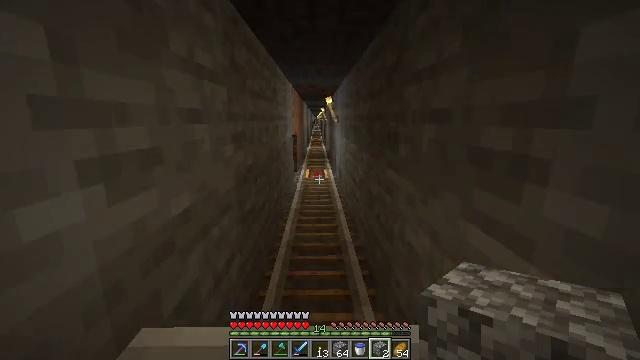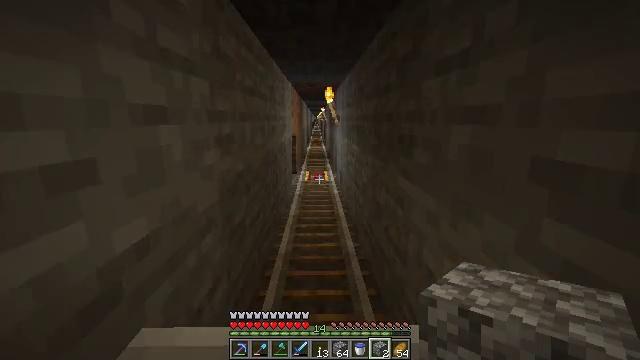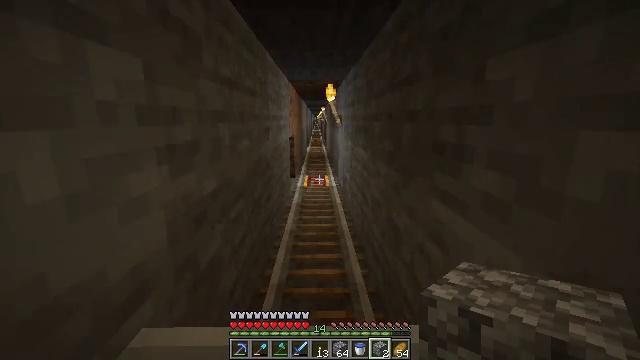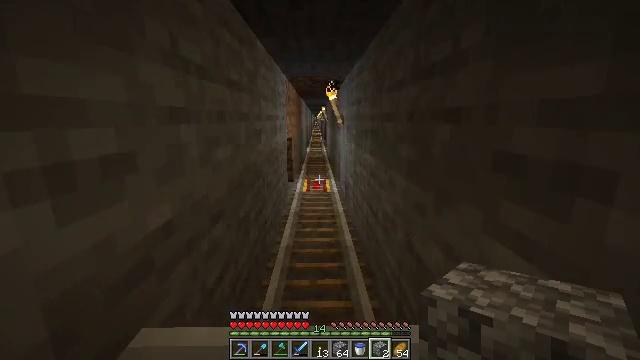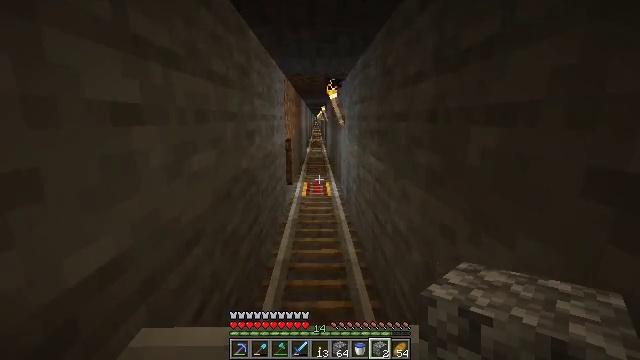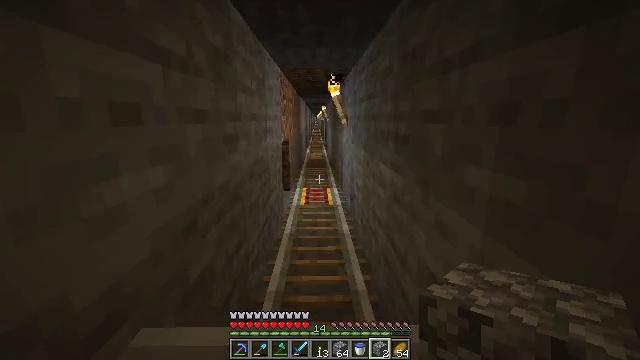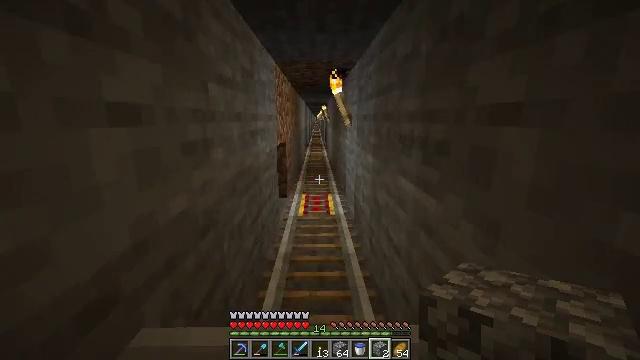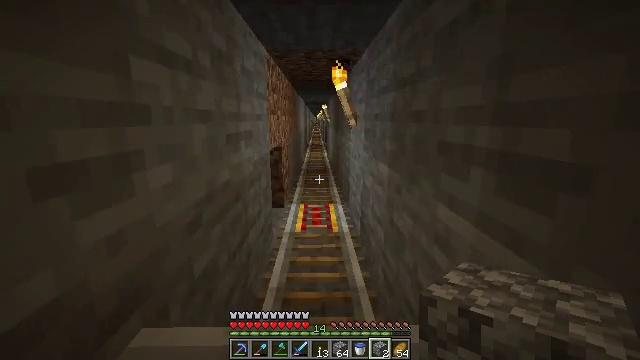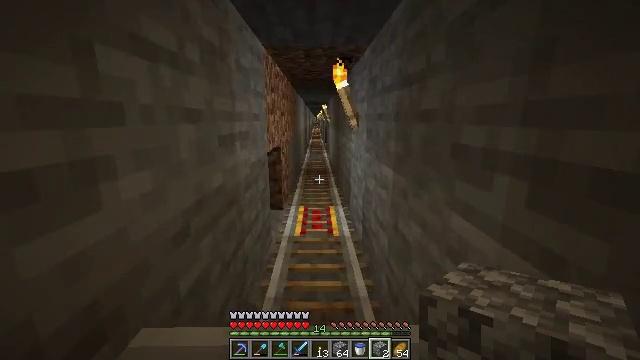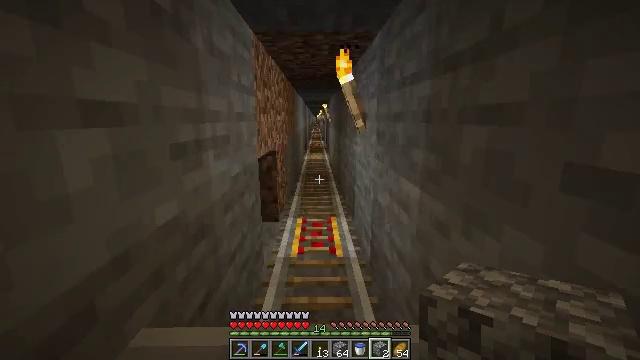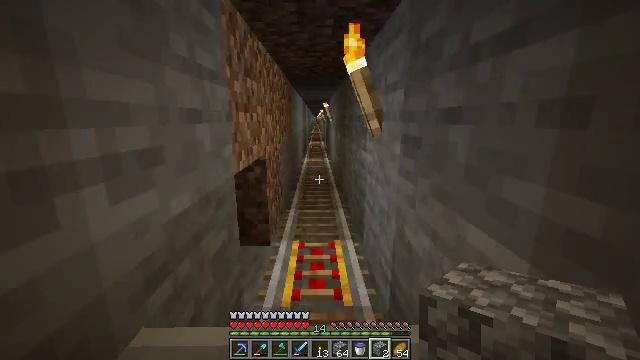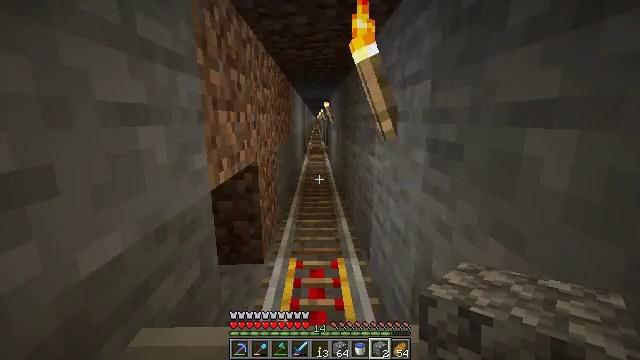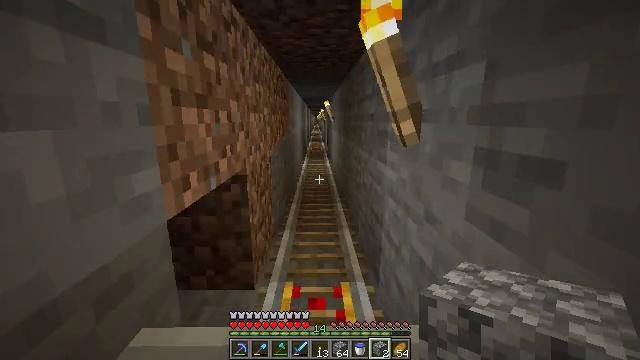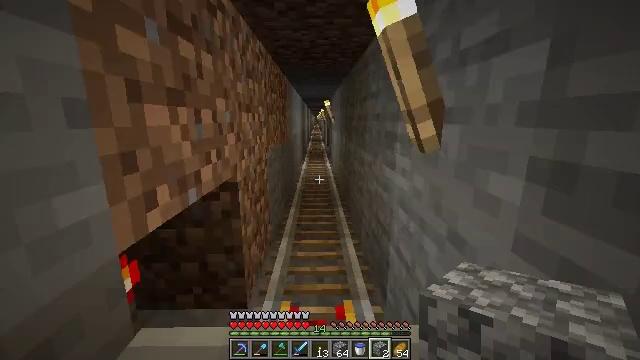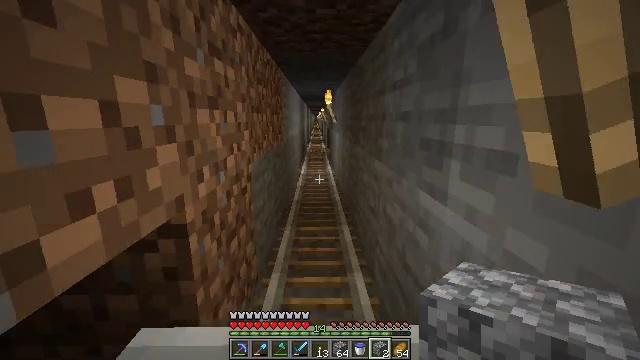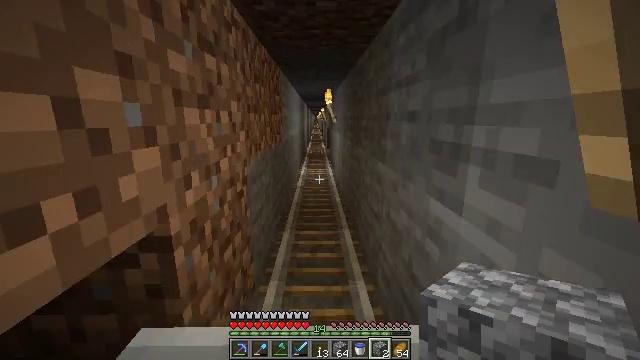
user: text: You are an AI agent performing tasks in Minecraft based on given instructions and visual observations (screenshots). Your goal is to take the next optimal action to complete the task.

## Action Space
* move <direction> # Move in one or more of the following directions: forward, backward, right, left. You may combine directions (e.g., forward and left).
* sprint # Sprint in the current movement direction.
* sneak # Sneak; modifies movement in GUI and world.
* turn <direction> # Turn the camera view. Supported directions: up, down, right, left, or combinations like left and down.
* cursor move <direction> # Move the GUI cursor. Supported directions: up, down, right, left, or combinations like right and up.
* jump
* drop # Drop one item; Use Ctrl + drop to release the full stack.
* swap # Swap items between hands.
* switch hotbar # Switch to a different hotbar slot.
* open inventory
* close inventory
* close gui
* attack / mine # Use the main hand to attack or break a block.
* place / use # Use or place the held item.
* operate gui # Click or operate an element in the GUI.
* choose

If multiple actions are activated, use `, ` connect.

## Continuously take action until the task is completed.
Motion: motion action
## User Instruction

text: Drop an iron nugget.
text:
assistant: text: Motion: no_op
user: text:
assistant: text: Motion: no_op
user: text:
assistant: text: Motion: no_op
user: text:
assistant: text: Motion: no_op
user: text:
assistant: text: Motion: no_op
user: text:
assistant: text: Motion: no_op
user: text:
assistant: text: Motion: no_op
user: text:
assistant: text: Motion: no_op
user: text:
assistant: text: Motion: no_op
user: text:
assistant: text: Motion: no_op
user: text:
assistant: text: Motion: no_op
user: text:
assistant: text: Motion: no_op
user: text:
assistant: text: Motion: no_op
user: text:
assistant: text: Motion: no_op
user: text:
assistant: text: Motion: no_op
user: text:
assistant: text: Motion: no_op
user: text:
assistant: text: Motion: no_op
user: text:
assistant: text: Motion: no_op
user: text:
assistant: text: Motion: no_op
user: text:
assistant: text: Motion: no_op
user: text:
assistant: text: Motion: no_op
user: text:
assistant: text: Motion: no_op
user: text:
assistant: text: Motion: no_op
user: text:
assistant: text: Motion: no_op
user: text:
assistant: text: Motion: no_op
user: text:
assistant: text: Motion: no_op
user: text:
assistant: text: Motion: no_op
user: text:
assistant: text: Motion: no_op
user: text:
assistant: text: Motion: no_op
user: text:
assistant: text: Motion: no_op